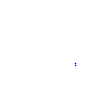
Particle: proton